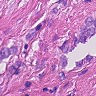
Metastatic tissue present: yes